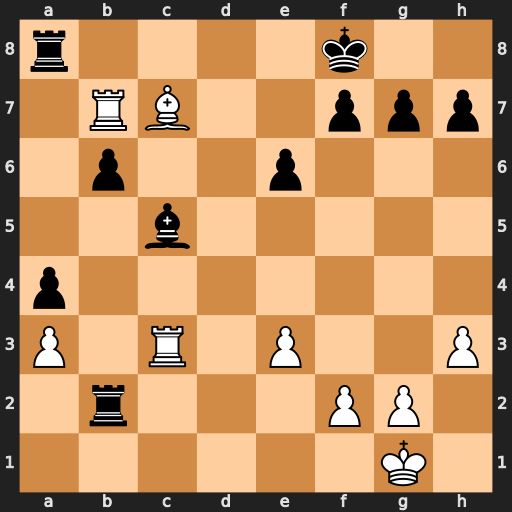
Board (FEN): r4k2/1RB2ppp/1p2p3/2b5/p7/P1R1P2P/1r3PP1/6K1
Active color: w
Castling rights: -
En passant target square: -
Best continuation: Rxc5 Rb1+ Kh2